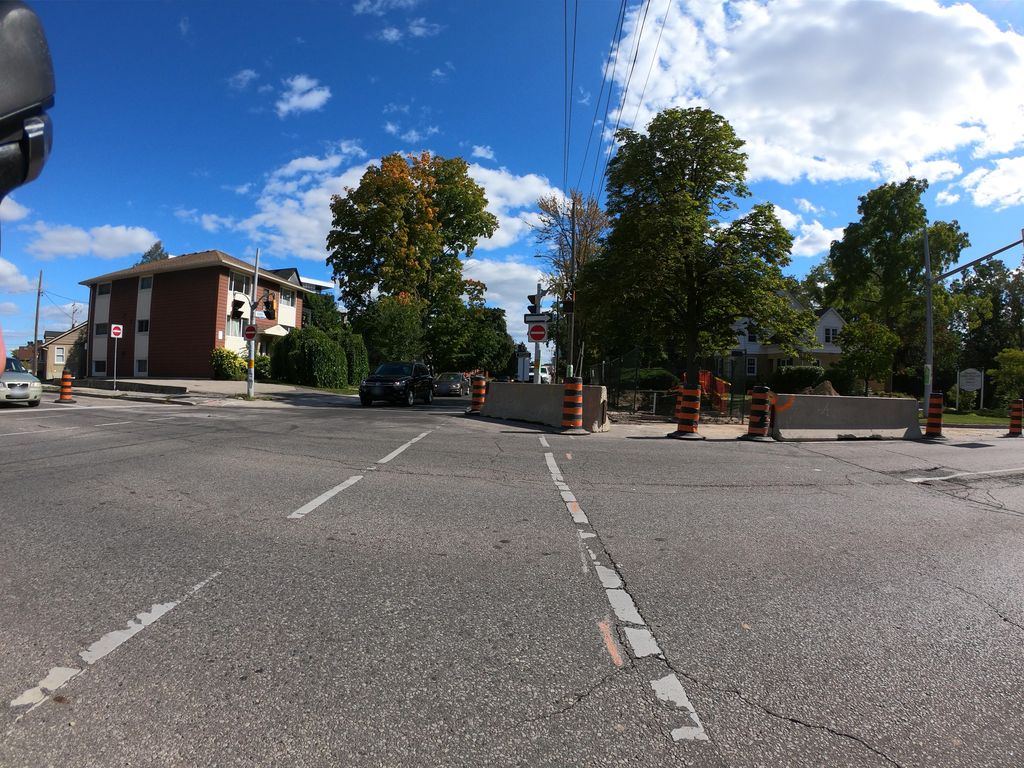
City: kitchener-waterloo